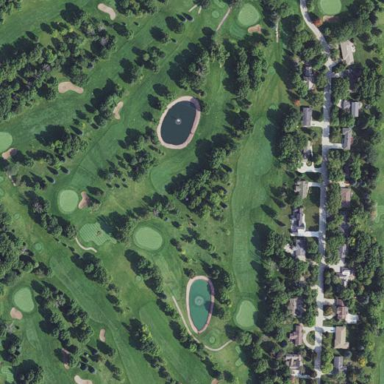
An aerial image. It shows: Golf course surrounded by greenery.